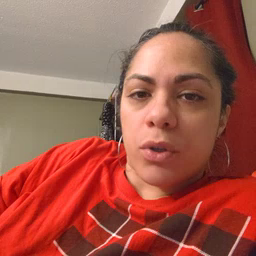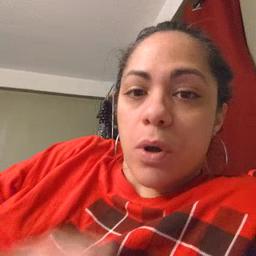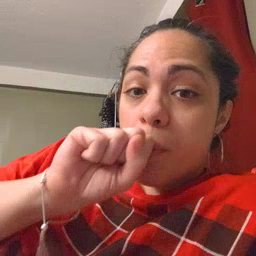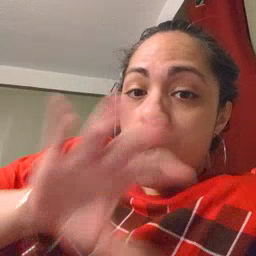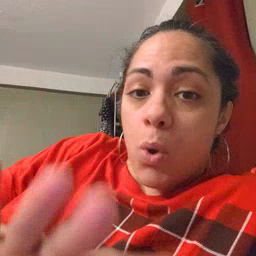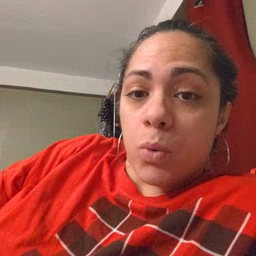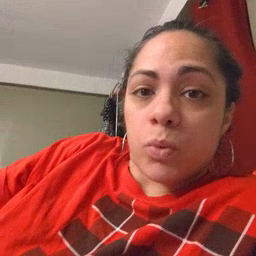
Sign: blow